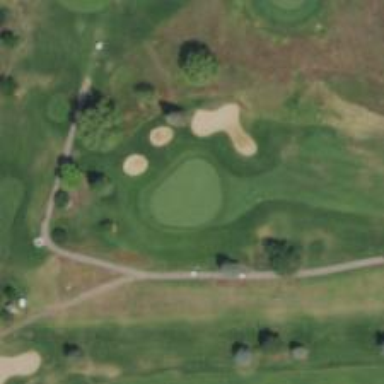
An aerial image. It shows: Golf hole.